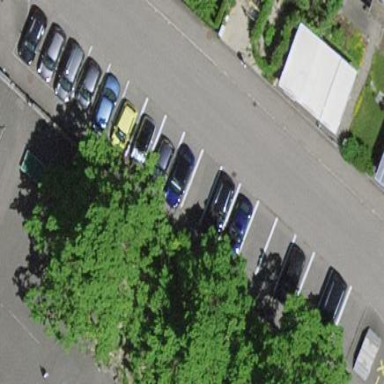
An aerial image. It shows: Street-side parking area.